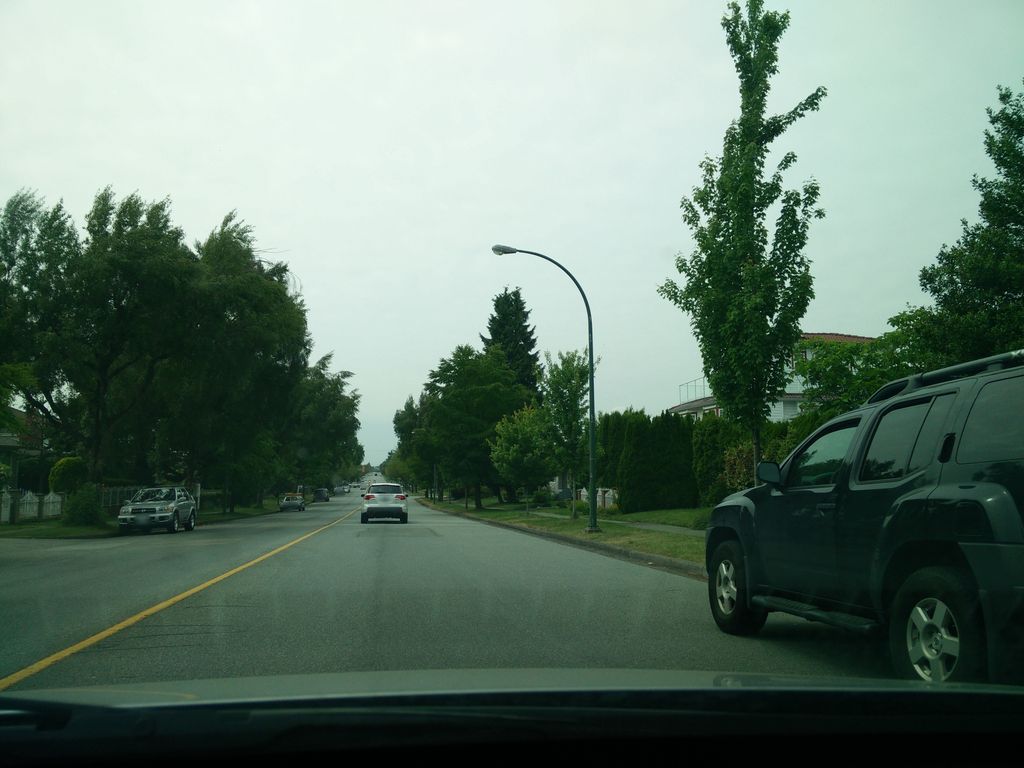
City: vancouver